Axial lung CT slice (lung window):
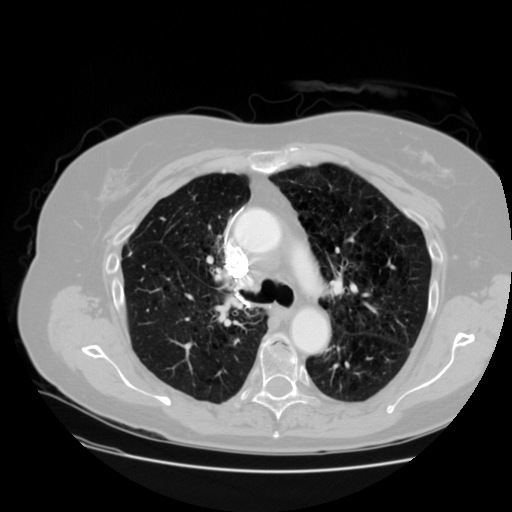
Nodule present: no